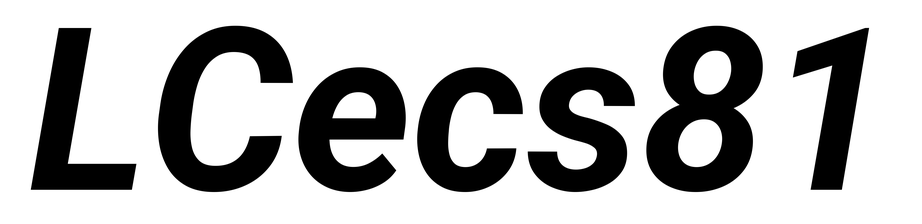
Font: Roboto-Italic_Bold_Italic